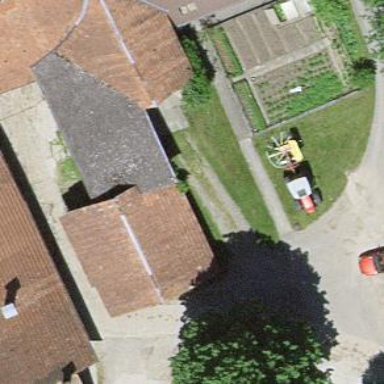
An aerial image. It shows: Barn.